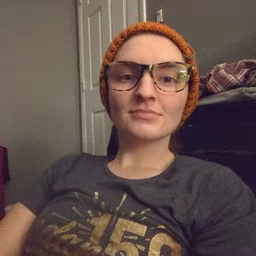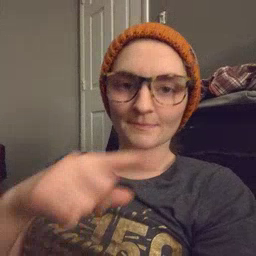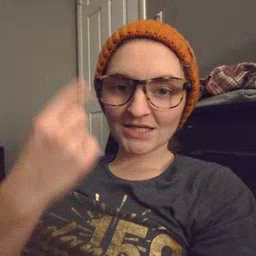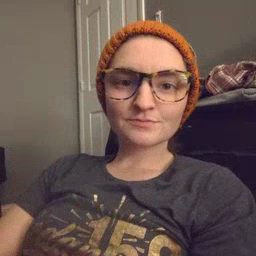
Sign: black